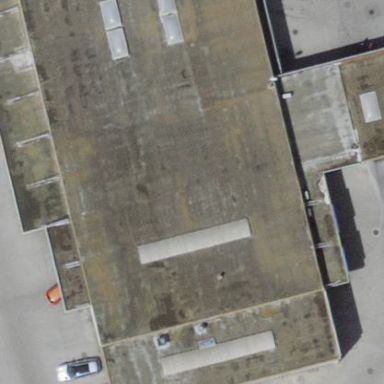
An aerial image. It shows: Car shop building.